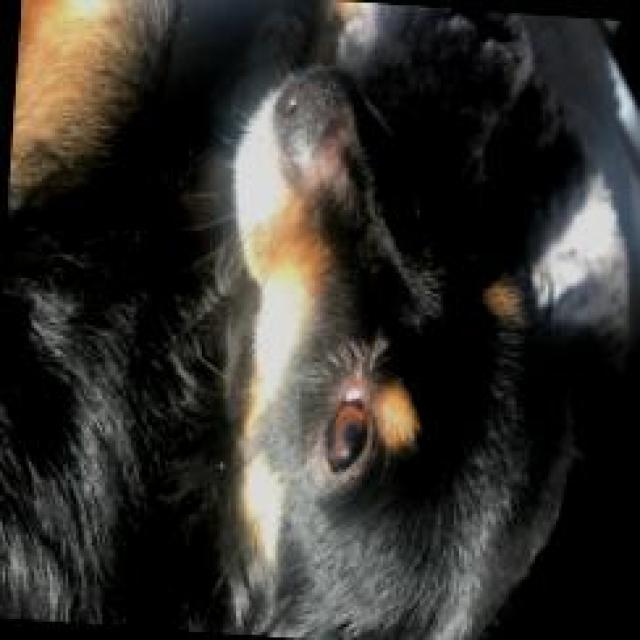
Canine hypersensitivity reaction — allergic skin response with urticaria, erythema, pruritus, and angioedema. May be food, environmental, or flea allergy related.